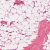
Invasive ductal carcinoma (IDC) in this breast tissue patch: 0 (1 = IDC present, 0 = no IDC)